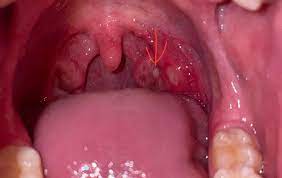
Condition: Mouth Ulcer